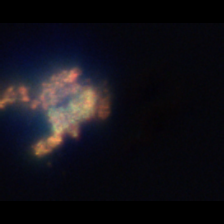
Taxon: Unknown_detritus
Group: Unknown